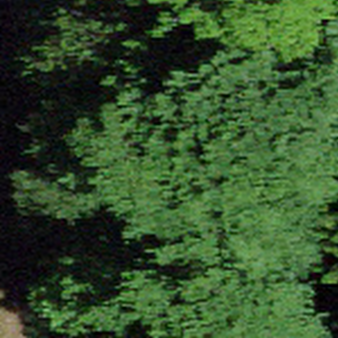
Label: other